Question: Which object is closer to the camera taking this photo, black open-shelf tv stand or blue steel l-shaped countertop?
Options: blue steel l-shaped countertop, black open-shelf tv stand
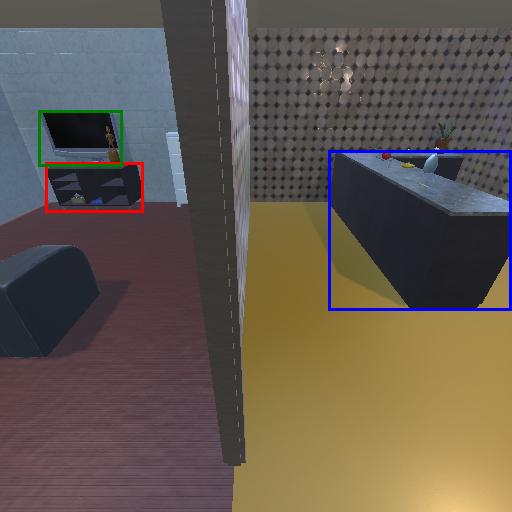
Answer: blue steel l-shaped countertop